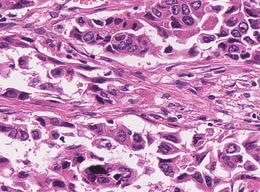
Tumor epithelial tissue: yes
Tumor-associated stroma tissue: yes
Normal tissue: no